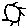
Label: sun